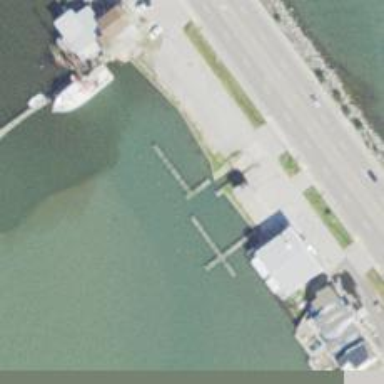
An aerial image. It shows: Man-made pier.